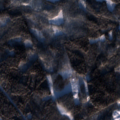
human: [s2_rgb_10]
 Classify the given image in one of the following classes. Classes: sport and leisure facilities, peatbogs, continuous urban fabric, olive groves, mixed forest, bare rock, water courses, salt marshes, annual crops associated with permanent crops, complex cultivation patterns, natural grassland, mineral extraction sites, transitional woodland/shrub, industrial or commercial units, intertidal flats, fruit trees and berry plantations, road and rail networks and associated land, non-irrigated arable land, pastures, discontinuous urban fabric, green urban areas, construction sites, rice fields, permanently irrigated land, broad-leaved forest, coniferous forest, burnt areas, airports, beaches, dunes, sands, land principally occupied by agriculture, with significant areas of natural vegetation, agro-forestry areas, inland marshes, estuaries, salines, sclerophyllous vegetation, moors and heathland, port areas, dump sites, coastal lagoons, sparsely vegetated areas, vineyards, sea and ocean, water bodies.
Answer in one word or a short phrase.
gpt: coniferous forest, mixed forest, transitional woodland/shrub